Question: I made a functional component, and my axios request respond with 2 undefined and 1 response 200. I don't understand why ?
Here is my component :
'''
import { UidContext } from "../components/AppContext"
import React, { useContext, useEffect, useState } from "react"
import axios from "axios"
export default function Balance() {
const uid = useContext(UidContext)
const [userWallet, setUserWallet] = useState()
useEffect(() => {
if (uid !== null) {
axios.get('${process.env.REACT_APP_API_URL}api/balance/${uid}')
.then((res) => (setUserWallet(res.data[0])))
}
}, [uid]);
console.log(userWallet);
return (
<section>
Test
</section>
)
}
'''
### Here is the response : Result

(ps : I use React Context in my App.js to store the users's ID)
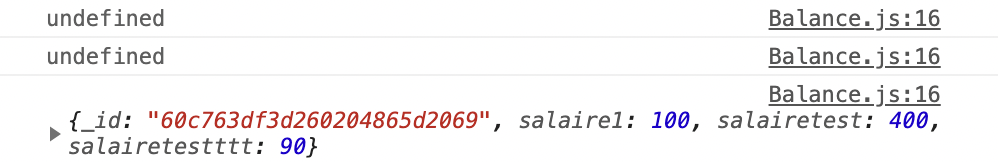
Answer: The 'console.log' will run every time your component renders, and your component re-renders every time or a prop change, or the state change or in this case the context changes. So I believe this is what is going on:
1. First render of your component ("on mount"), the userWallet is undefined.
2. Second render of your component ("context change"), the uid is setted by the Contexts and thus triggering a re render.
3. Third render ("because of setUserWallet"), the userWallet isn't undefined.
I want to note that I believe that your request is just running 1 time. If you move the console.log into the 'then' cb of the axio promise, then you will see that it runs just 1 time, unless the uid object changes frequently, then every time the uid changes the request will be called again